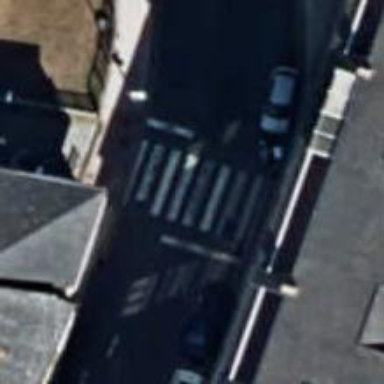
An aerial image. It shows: Uncontrolled crossing on the road.